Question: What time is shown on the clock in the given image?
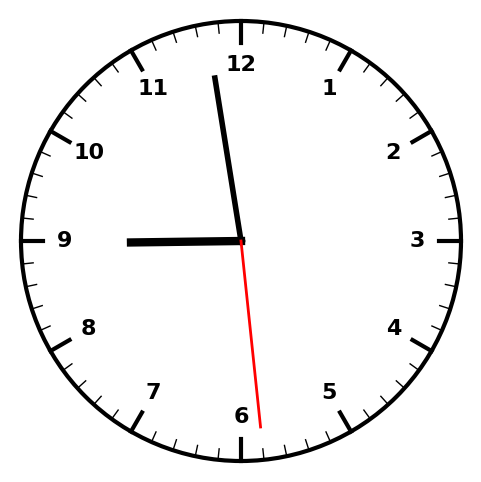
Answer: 08:58:29